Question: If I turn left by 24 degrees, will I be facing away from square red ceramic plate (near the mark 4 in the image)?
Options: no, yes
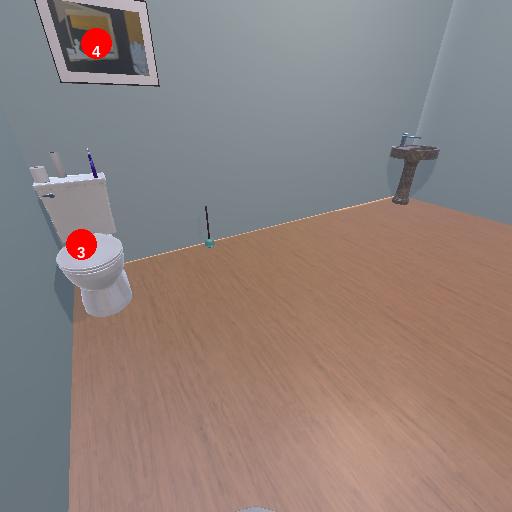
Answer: no